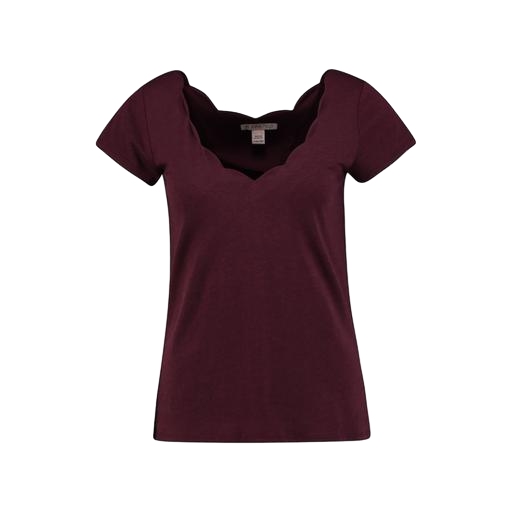
purple swing t-shirt only macy, short-sleeve top only macy, scalloped neckline, white background